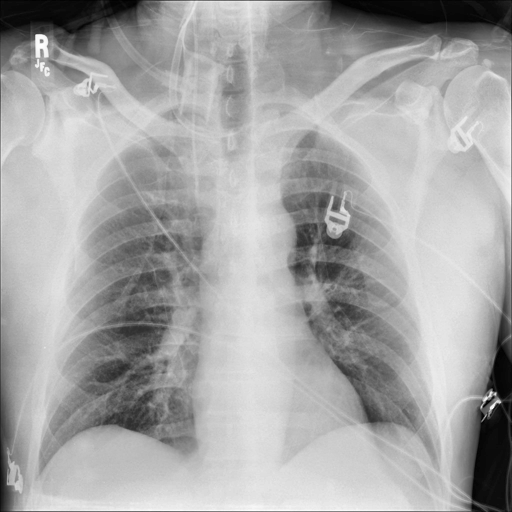
Finding: NORMAL